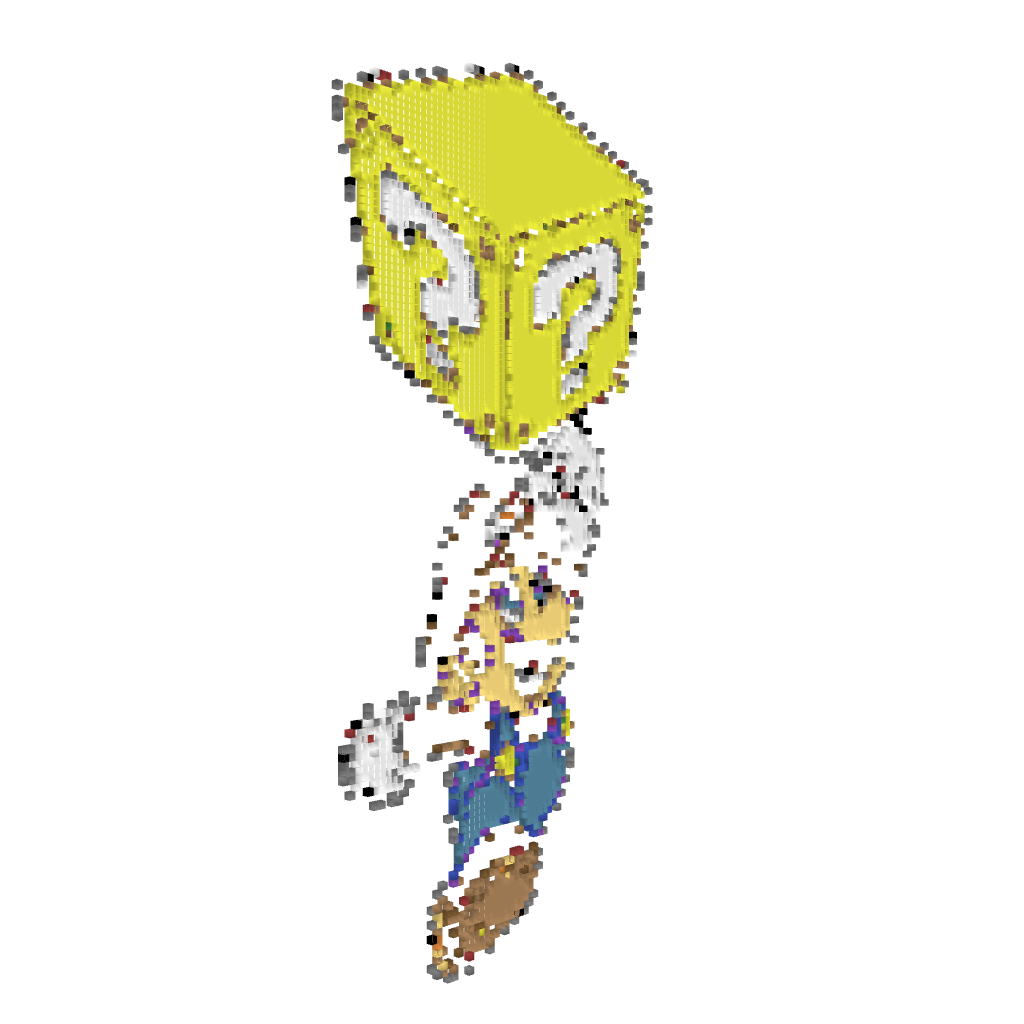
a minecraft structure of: Super Mario Block Punch (ErnieCIII) bad low quality